Aerial crown-view tile of a tropical tree (Barro Colorado Island, Panama), acquired 20250414:
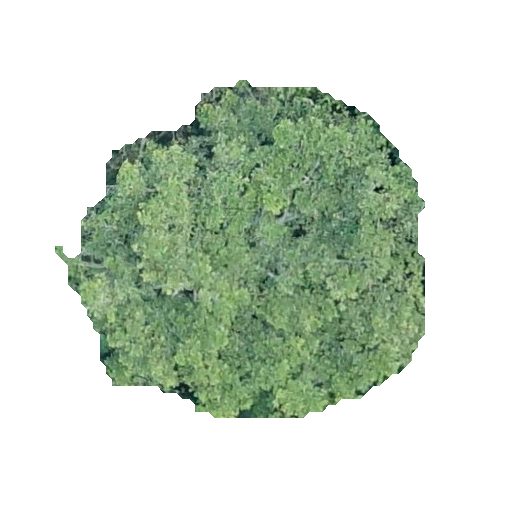
Species: Ficus insipida
GBIF accepted scientific name: Ficus insipida
Crown area: 136.228 m²